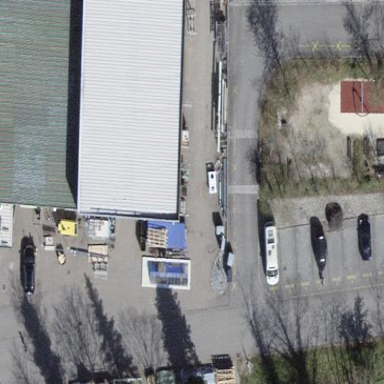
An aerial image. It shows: Industrial building with flat roof.